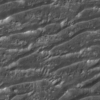
Label: not_dusty